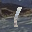
Label: 1